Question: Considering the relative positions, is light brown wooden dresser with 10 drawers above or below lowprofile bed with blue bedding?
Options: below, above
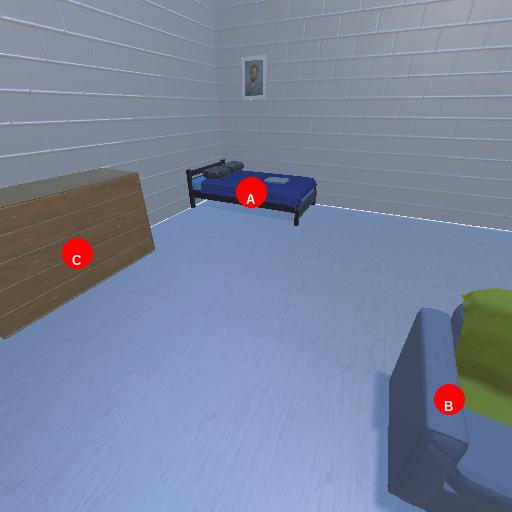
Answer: below